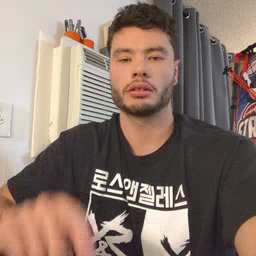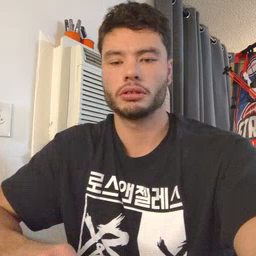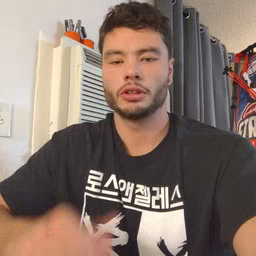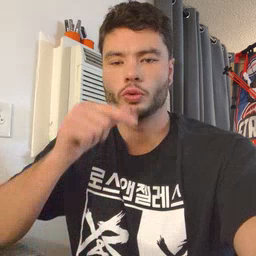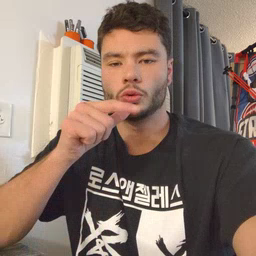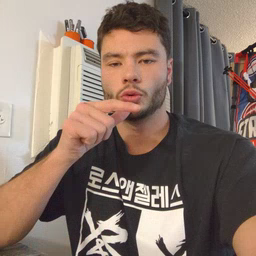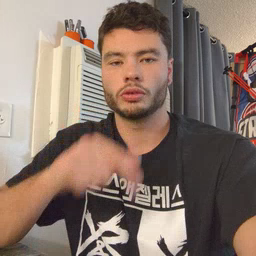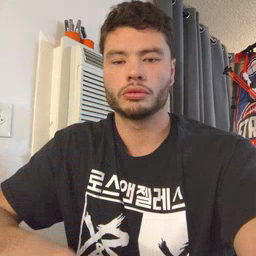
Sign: who